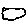
Label: cloud